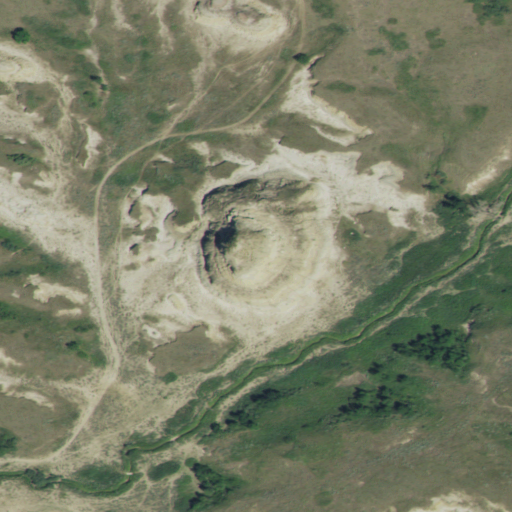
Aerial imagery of mountain in North Dakota named Buckskin Butte containing shrub, grassland, and deciduous forest